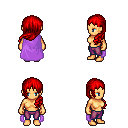
a pixel art fantasy rpg character, female body template, human, tanned skin, lavender cape, magenta pants, red left-swept hairstyle, four views (front, back, left, right), 2x2 character sprite sheet, small pixel art, hard edges, no anti-aliasing